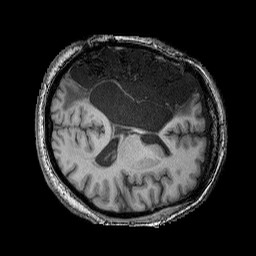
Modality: T1w
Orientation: axial
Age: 48
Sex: male
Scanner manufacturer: siemens
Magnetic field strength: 3 T
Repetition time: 2.25 s
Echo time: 0.00411 s